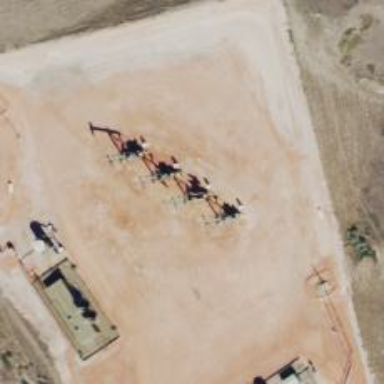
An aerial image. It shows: Petroleum well.